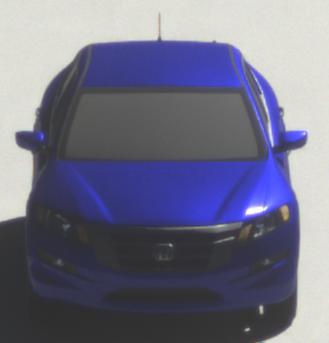
Make: Honda
Model: Crosstour
Detailed model: -
Model produced from: 2009
Model produced until: 2012
Doors: 4
Color: blue
Road condition: dry road
Daytime: midday
Contrast: high contrast